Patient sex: M
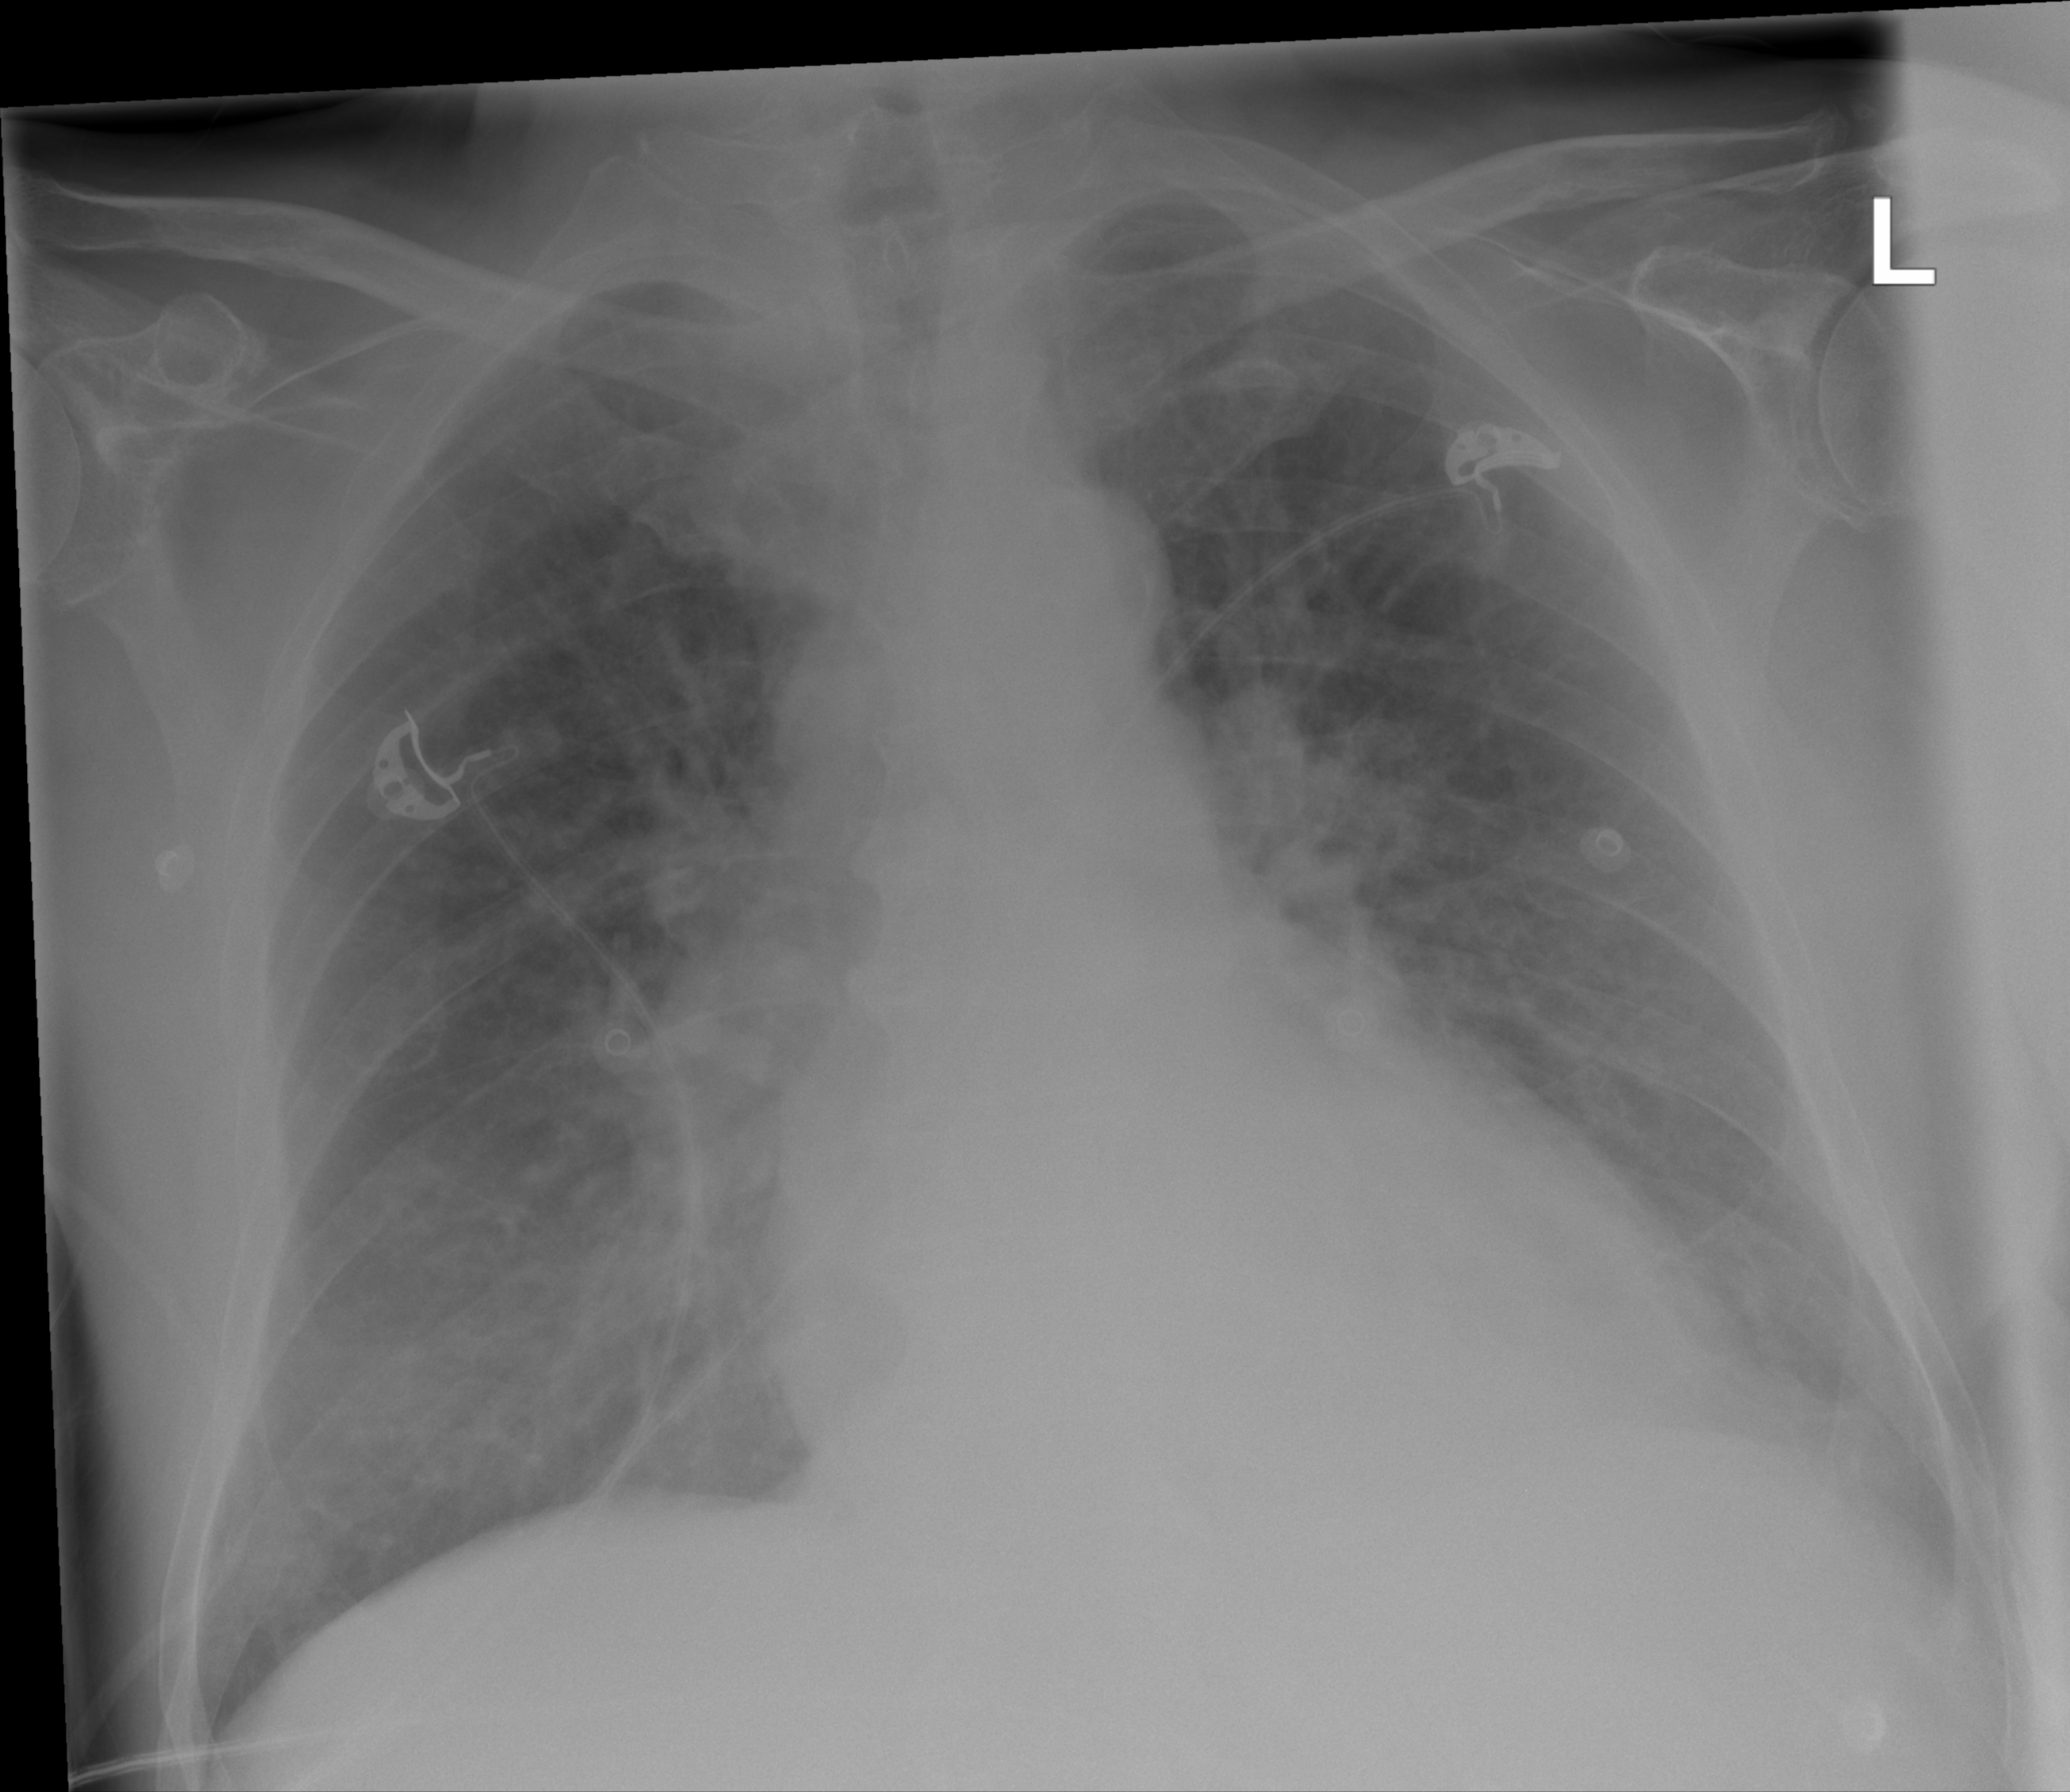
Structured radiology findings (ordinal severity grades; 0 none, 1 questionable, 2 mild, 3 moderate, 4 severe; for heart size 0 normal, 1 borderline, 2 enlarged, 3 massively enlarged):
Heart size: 0
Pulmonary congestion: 2
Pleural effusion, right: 0
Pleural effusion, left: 2
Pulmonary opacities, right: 0
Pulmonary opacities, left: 0
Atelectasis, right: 0
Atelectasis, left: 2